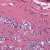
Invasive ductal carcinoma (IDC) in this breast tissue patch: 1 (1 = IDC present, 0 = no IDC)